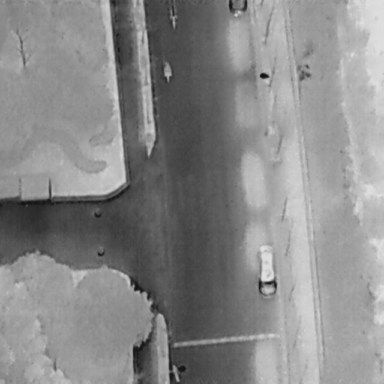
There are two Cars in the infrared image.